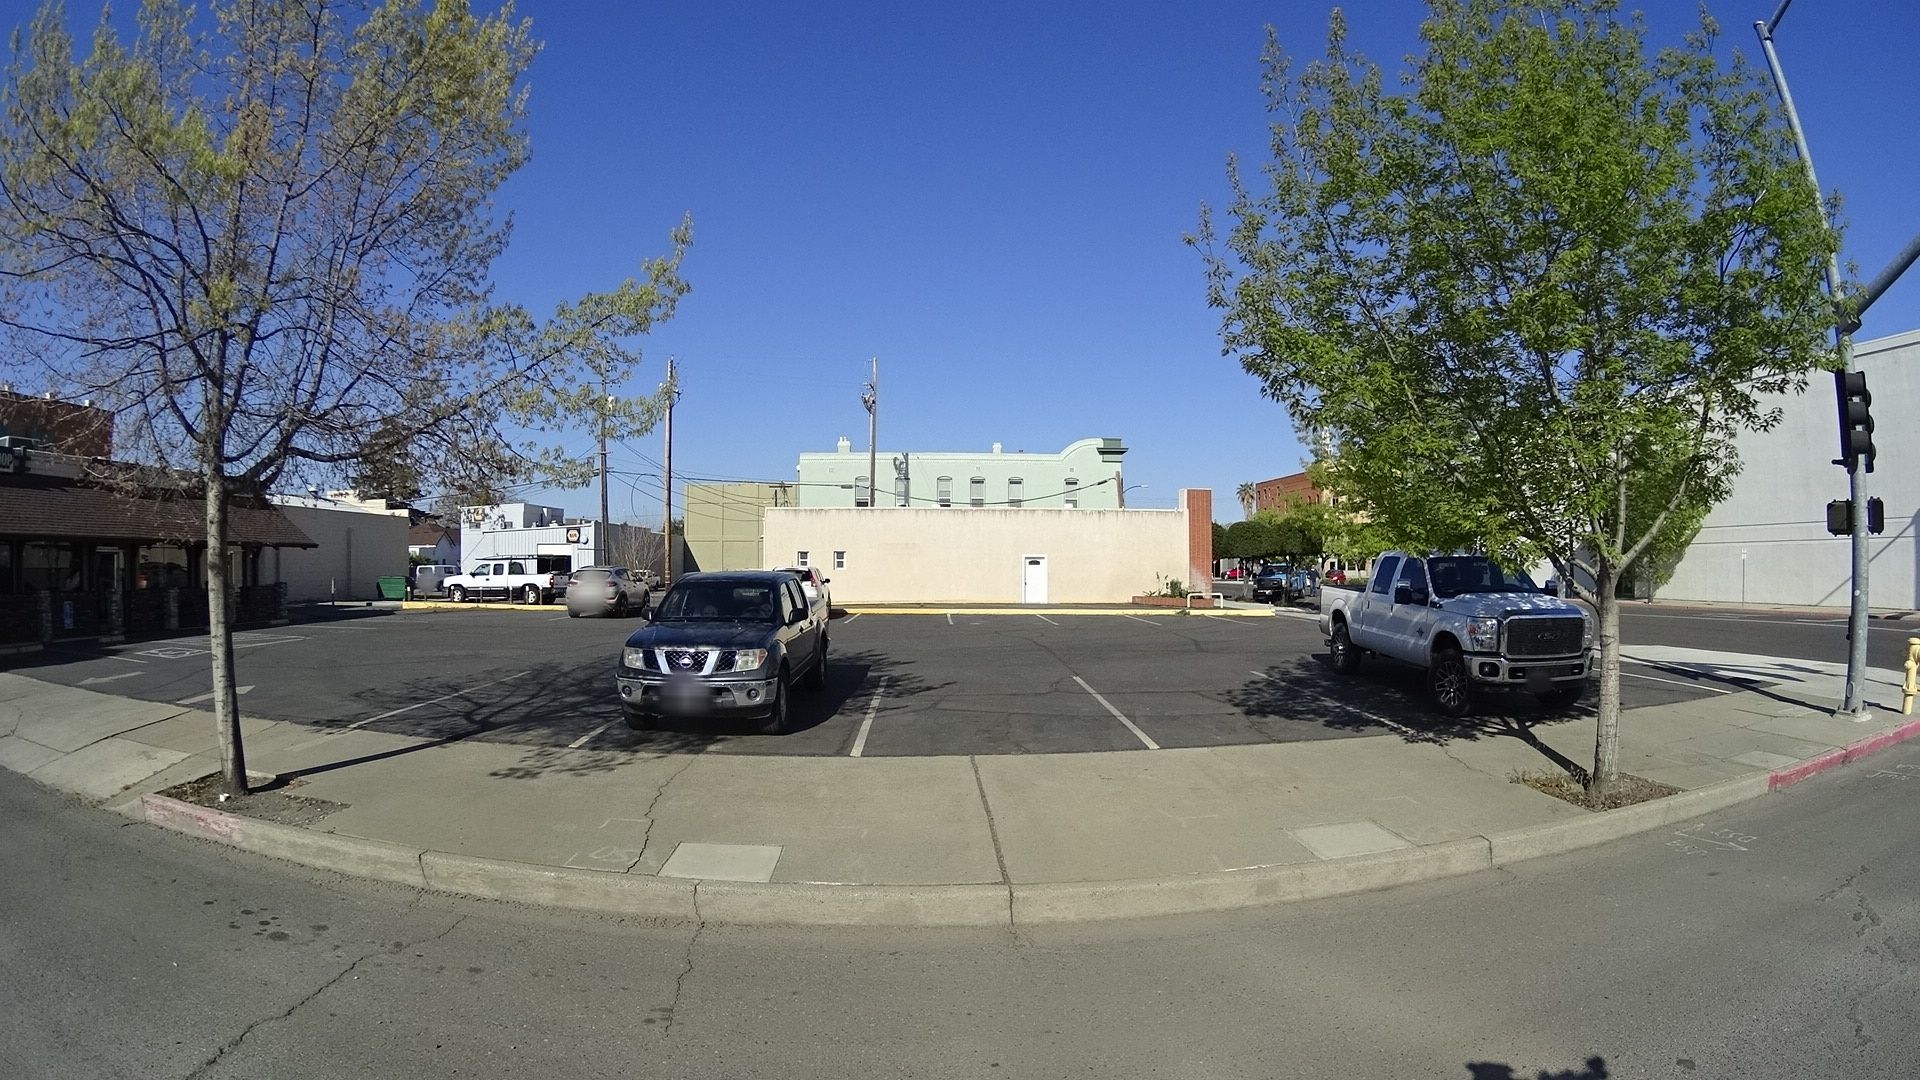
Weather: clear
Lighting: day
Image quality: good
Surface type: cycling surface
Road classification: secondary
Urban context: semi-dense urban cluster
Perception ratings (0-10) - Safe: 1.54, Lively: 4.63, Beautiful: 5.46, Boring: 5.39, Depressing: 1.87, Wealthy: 3.59